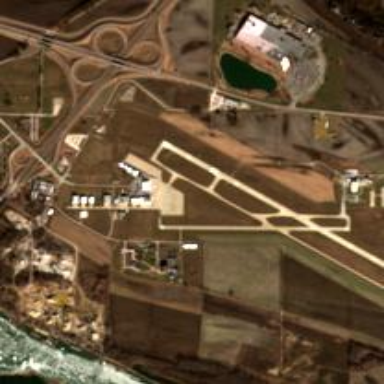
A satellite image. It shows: Runway at airport.